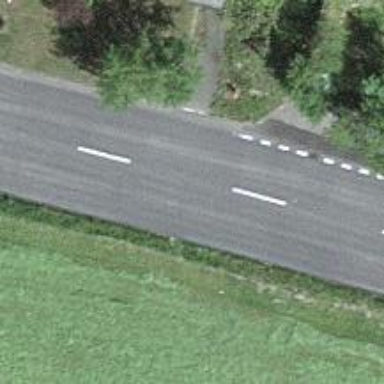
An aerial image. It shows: Secondary road with asphalt surface.